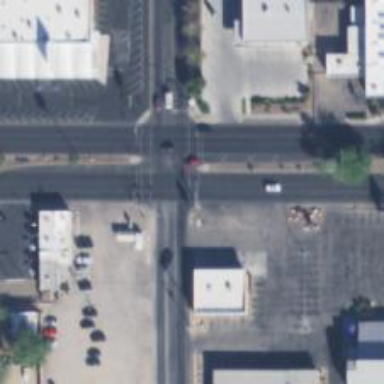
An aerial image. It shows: Marked crossing on the road.